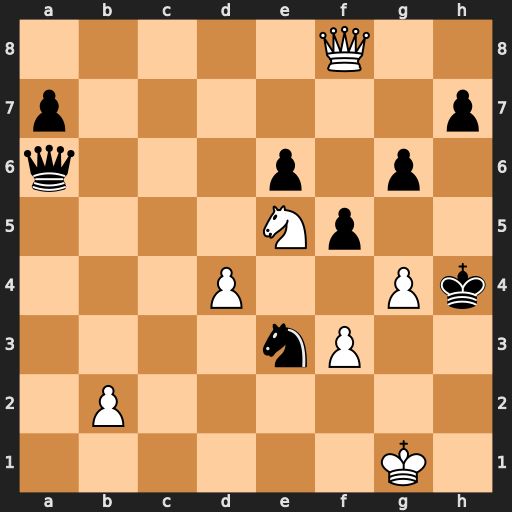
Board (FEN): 5Q2/p6p/q3p1p1/4Np2/3P2Pk/4nP2/1P6/6K1
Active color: w
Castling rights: -
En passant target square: -
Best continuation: Qh6+ Kg3 Qh2#